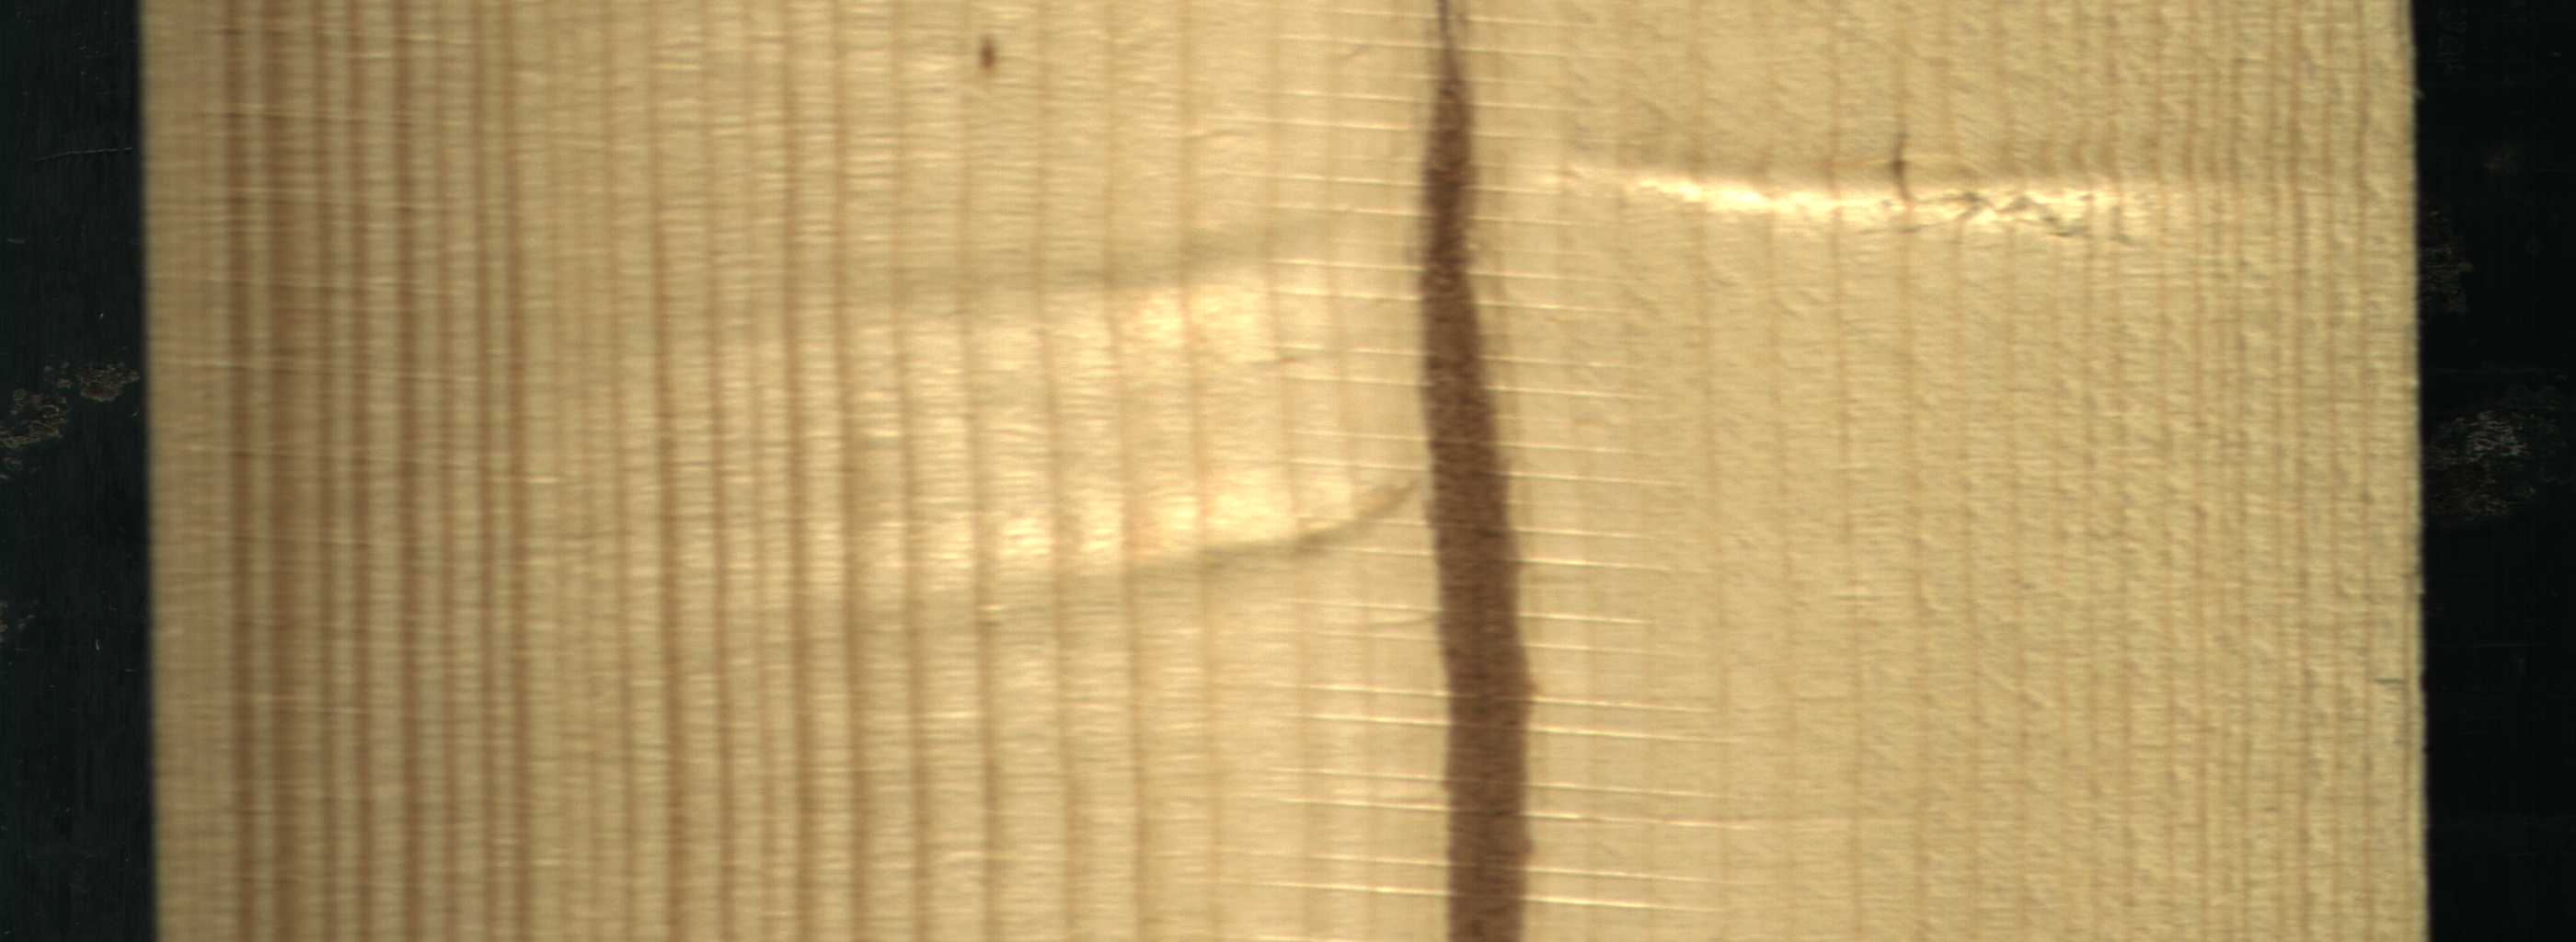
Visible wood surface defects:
Marrow